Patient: sex M, age 60
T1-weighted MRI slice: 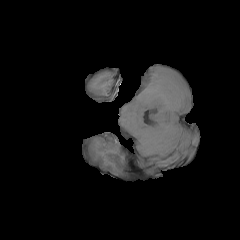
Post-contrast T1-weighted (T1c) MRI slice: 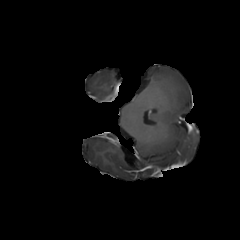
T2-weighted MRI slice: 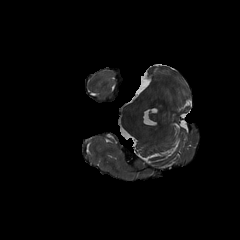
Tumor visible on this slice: no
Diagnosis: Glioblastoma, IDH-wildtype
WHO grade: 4